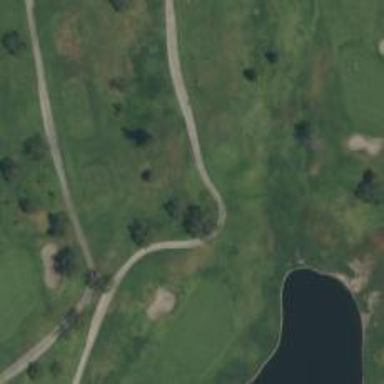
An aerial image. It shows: Path for golf carts.